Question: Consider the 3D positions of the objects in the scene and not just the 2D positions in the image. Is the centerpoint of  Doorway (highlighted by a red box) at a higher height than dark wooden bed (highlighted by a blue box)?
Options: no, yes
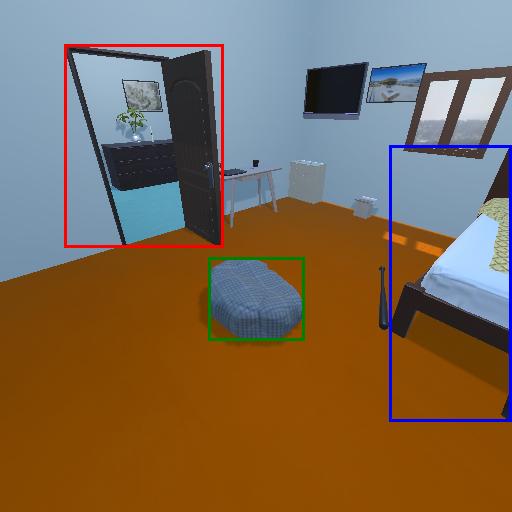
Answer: no